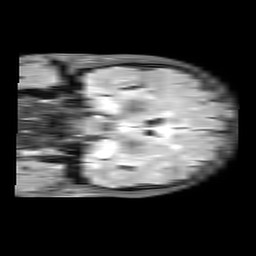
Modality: FLAIR
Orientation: coronal
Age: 57
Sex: female
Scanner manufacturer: philips
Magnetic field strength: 3 T
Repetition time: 11 s
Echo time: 0.125 s